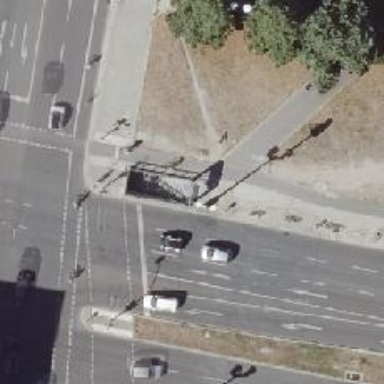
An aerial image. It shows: Subway entrance for railway system.